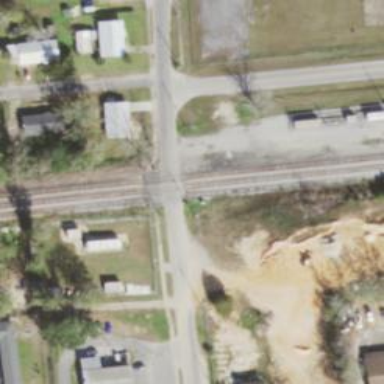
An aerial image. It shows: Level crossing with lights on the railway.